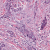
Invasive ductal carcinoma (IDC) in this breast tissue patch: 1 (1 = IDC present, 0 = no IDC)